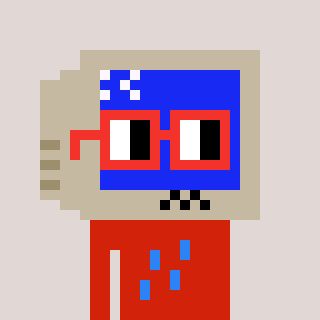
a pixel art character with square red glasses, a old monitor-shaped head and a red-colored body on a warm background